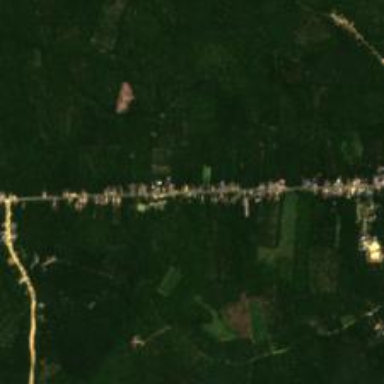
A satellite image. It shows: Trunk highway.